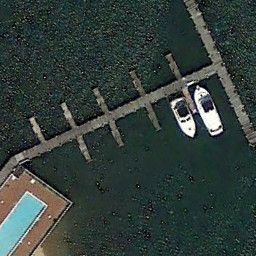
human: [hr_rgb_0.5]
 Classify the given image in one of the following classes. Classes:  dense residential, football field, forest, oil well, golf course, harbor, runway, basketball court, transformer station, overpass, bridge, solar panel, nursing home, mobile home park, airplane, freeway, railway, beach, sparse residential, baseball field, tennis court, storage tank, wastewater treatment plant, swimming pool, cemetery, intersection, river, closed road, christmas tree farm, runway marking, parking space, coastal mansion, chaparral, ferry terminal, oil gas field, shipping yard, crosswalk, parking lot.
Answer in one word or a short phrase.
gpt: ferry terminal